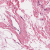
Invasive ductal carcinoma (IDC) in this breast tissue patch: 0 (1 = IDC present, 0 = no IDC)